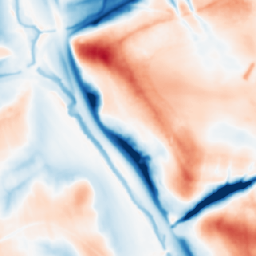
Category: multiscale
Decomposition family: dog_multiscale
Decomposition parameters: sigma_ratio: 1.6
n_scales: 6
base_sigma: 1
Upsampling method: area
Upsampling parameters: scale: 8
Upsampling scale: 8